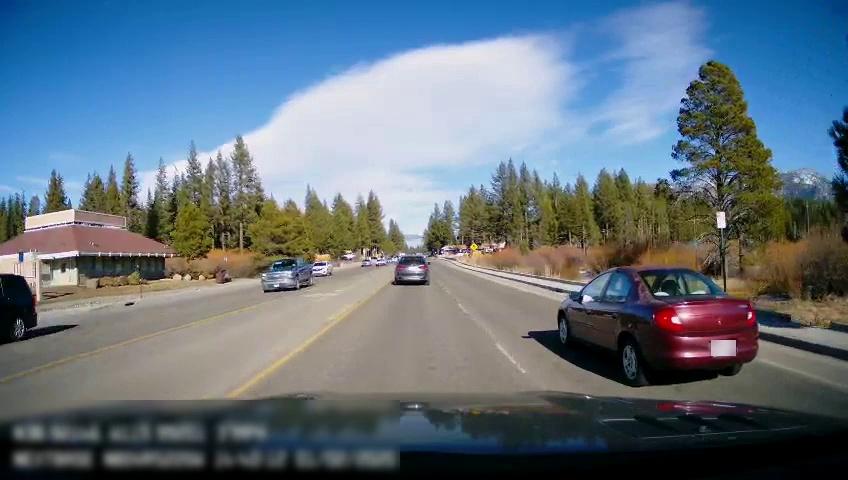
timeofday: Day
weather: Sunny
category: Drivable Space
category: Vehicles | Car
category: Vehicles | SUV
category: Vehicles | Car
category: Vehicles | Car
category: Vehicles | Car
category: Lanes | Opposite Lane
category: Lanes | Current Lane
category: Lanes | Current Lane
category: Traffic | Signs